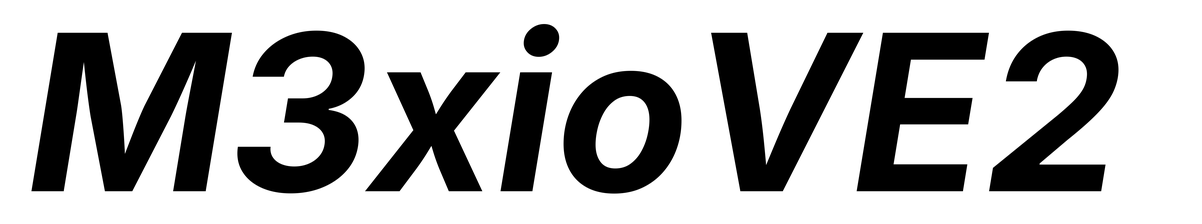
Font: Inter-Italic_Bold_Italic